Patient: sex F, age 54
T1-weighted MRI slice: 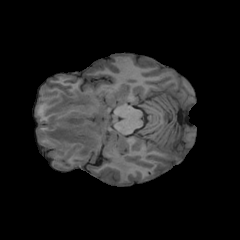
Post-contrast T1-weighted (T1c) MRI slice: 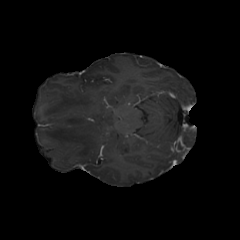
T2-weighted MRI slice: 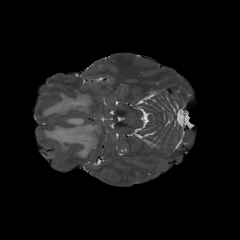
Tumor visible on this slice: yes
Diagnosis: Glioblastoma, IDH-wildtype
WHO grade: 4